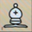
Piece: wB